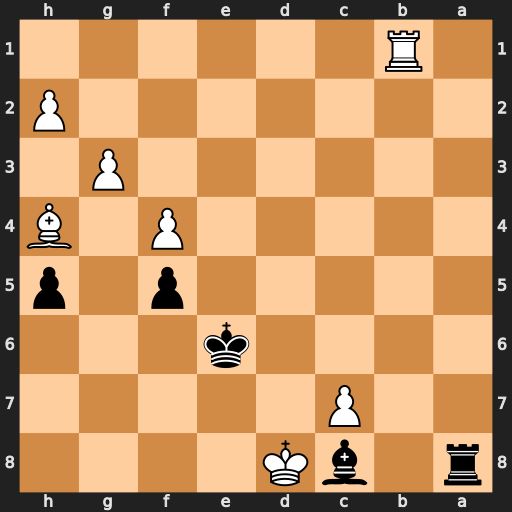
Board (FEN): r1bK4/2P5/4k3/5p1p/5P1B/6P1/7P/1R6
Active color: b
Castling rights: -
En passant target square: -
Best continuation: Bb7+ c8=N Rxc8#